Question: I am trying to apply a gradient texture to a SKShapeNode created from a path so that the line goes from a solid color to transparent.
This works on a SKSpriteNode but i can't get it to work on SKShapeNode.
Does anyone know a solution for this problem? Surely something basic like this should be possible?
I have tried all sorts of things. The most obvious one being that i tried to apply it as strokeTexture (see code below).
This code demonstrates the gradient working on a SpriteNode, but the same texture giving different results on the ShapeNode.
I've tried to work around this issue by trying to use Shaders (but i couldn't get that to work either/similar issues). I've tried to fix a spriteNode to the shapeNode with a joint, but i couldn't get it to stick/fixed perfectly since, in my app, the line in question moves around (as a tangent line between 2 circles) and run in to orientation issues.
So, back to square one. I'm sure something this simple should be possible. Maybe i'm overlooking something?
Take this simplified code for example:
'''
// create gradient texture (with help of https://github.com/maximbilan/SKTextureGradient/blob/master/SKTextureGradient.swift)
var testTexture = SKTexture(size: CGSize(width: 200, height: 1), color1: CIColor(red: 1.0, green: 0.0, blue: 1.0, alpha: 1.0), color2: CIColor(red: 1.0, green: 0.0, blue: 1.0, alpha: 0.0), direction: GradientDirection.Left)
// create path for shape node
var testPath = CGMutablePath()
testPath.move(to: CGPoint(x: 50, y: 200))
testPath.addLine(to: CGPoint(x: 250, y: 200))
testPath.closeSubpath()
// assign path to shape
var testLine = SKShapeNode()
testLine.path = testPath
testLine.lineWidth = 1
self.addChild(testLine)
// add gradient as strokeTexture
testLine.strokeColor = UIColor.white
testLine.strokeTexture = testTexture
// apply gradient to SKSpriteNode
var testSprite = SKSpriteNode()
testSprite.size = CGSize(width: 200, height: 1)
testSprite.position = CGPoint(x: 50 + (testSprite.frame.width / 2), y: 150)
testSprite.texture = testTexture
self.addChild(testSprite)
'''
Which outputs something like this:

How do i get the first line (the SKShapeNode) to look like the second line (the SKSpriteNode)?
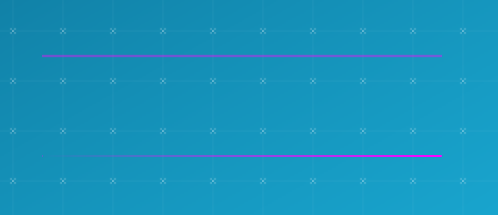
Answer: You really should thank me as I have to use an iPhone not simulator to do the try and error.
'''
testLine.isAntialiased = false
'''
will solve your problem.